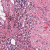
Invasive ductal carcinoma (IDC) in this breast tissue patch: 0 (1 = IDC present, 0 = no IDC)